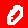
Digit: 0